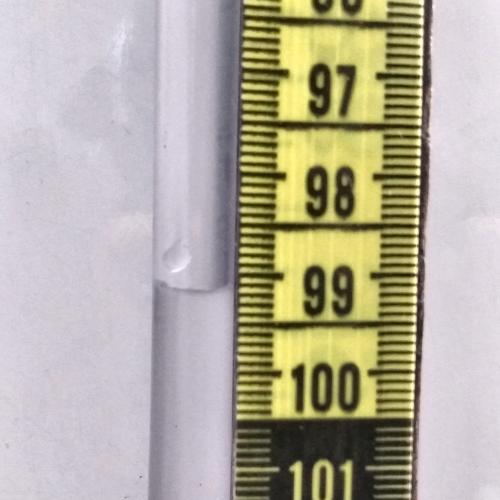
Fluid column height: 99.2 cm